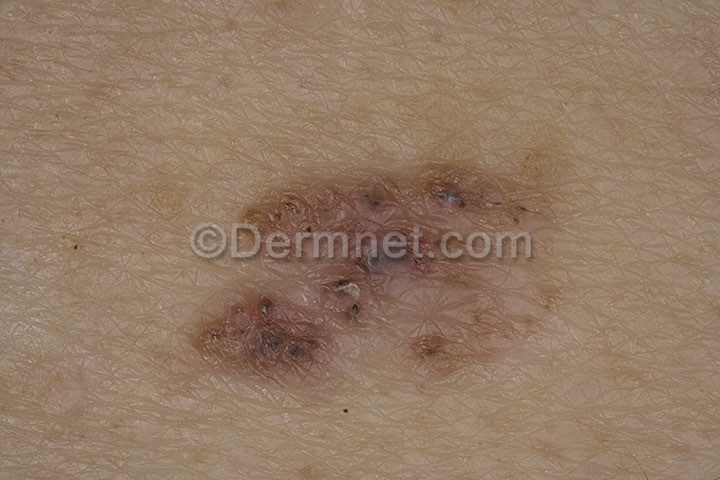
Disease: Actinic Keratosis Basal Cell Carcinoma and other Malignant Lesions